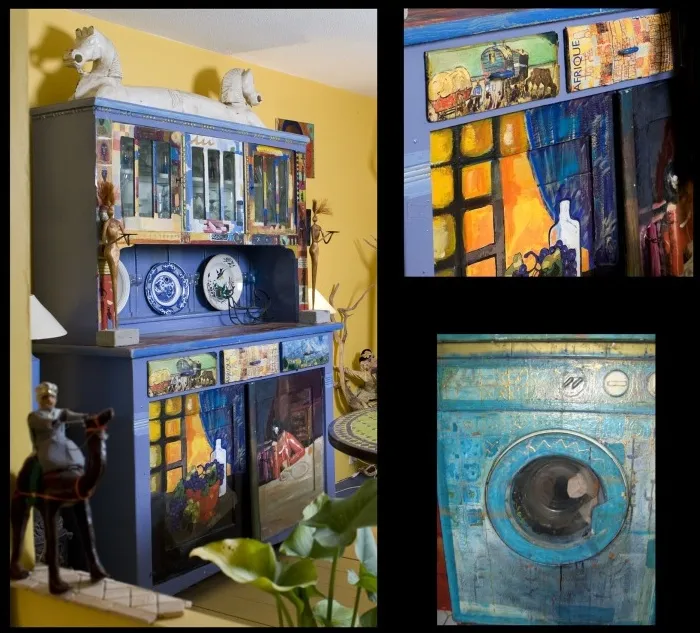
Addictive period. Examples of furniture and equipment being transformed in pieces of art illustrating the change in quantity and in surfaces of application.
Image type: radiology (x_ray)